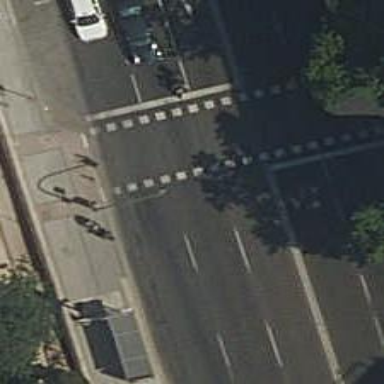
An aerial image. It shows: Zebra crossing with traffic signals. The crossing is marked by traffic lights.